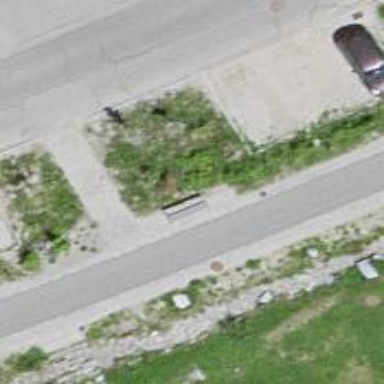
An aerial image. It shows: Brown bench in the vicinity.